Question: Guys at JetBrains must love to hide the most common tools. Why can't the Android Studio be at least as good as the old eclipse plugin.
Just where on Earth did the file explorer window go?
I've already read:
- <URL>
But this is all I can get:

Where is the file explorer tab supposed to be found? When I clicked the Android Device Monitor button it said it was already shown. But now it gives me a "Failed to create the Java VM" error that disconnects the device, and a few seconds later it reconnects again.
Using Android Studio v1.1.0
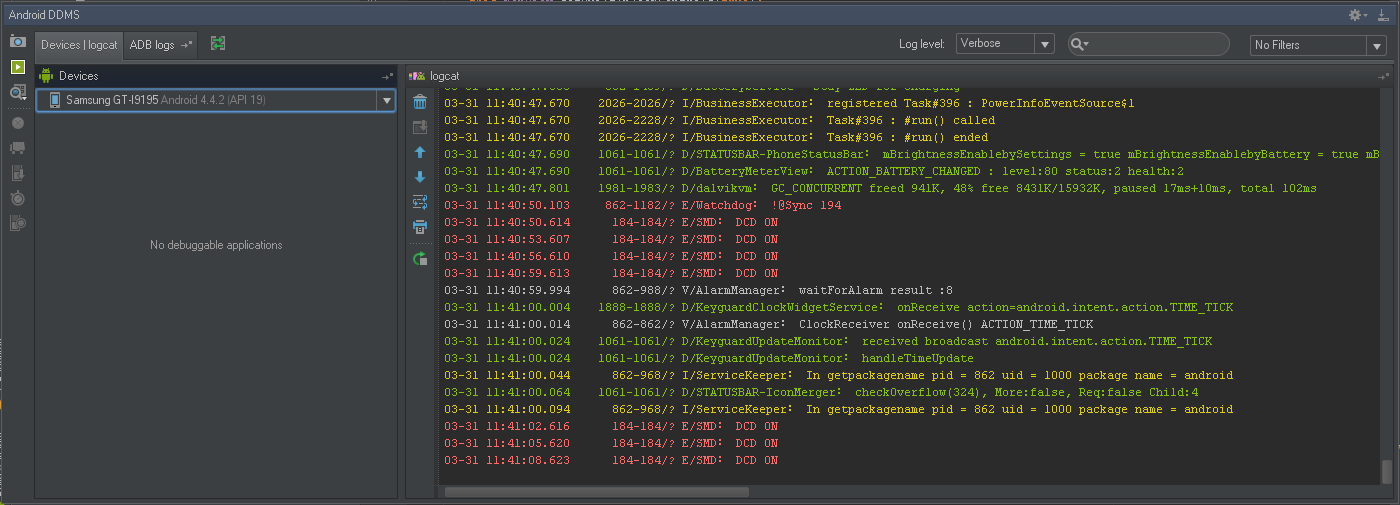
Answer: Solved thanks to @Lipi's answer: <URL>.
The .ini file was trying to give the monitor too much memory, and reducing it solved the issue. That file is in the Android SDK folder, it's not inside AS.
Android Studio , it just uses the SDK's and opens it in a separate window.